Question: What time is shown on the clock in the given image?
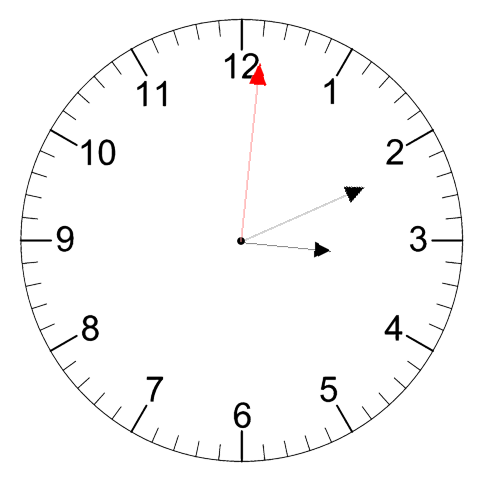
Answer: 03:11:01